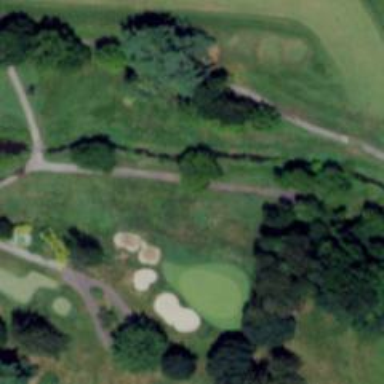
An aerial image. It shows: Path for both road and golf.